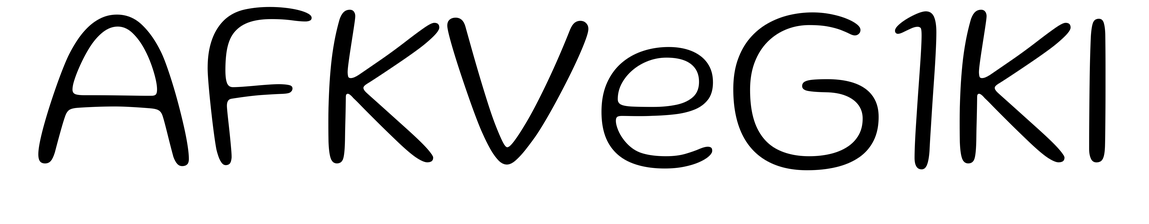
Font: Gluten_ExtraLight